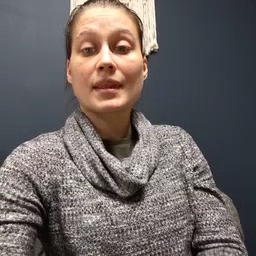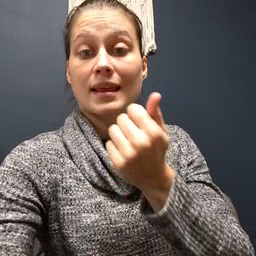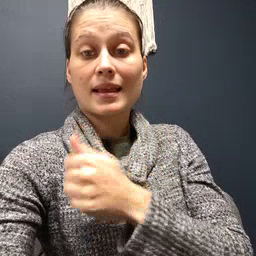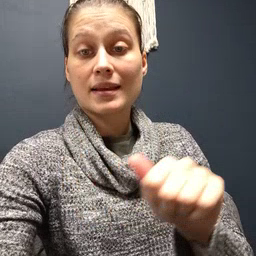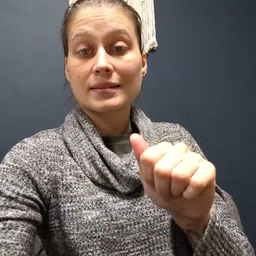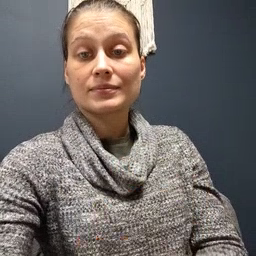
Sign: any